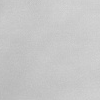
Atmospheric dust classification: dusty